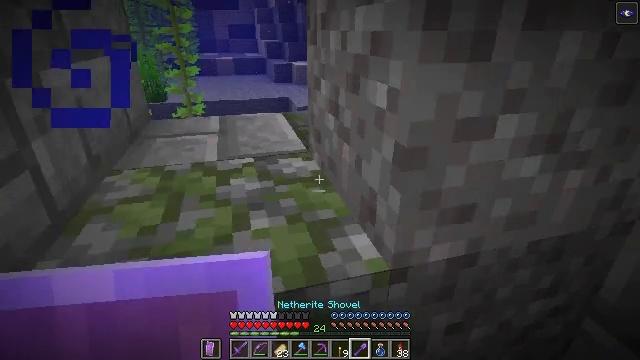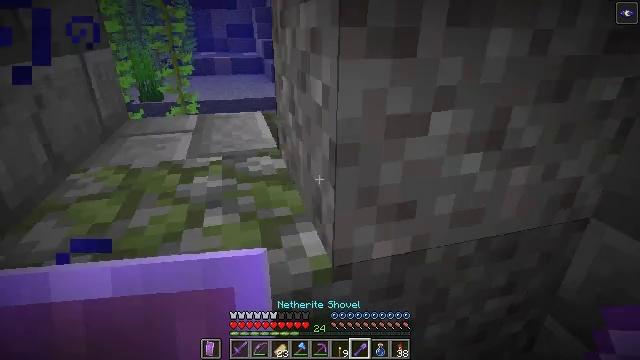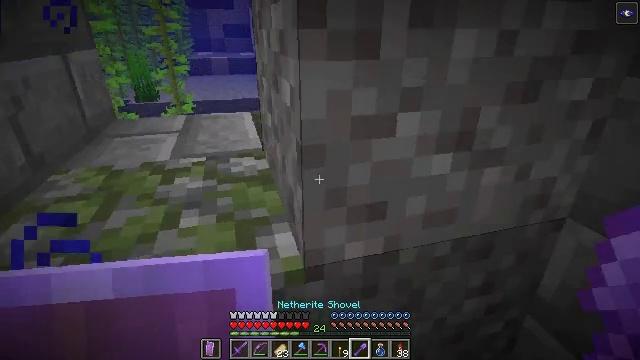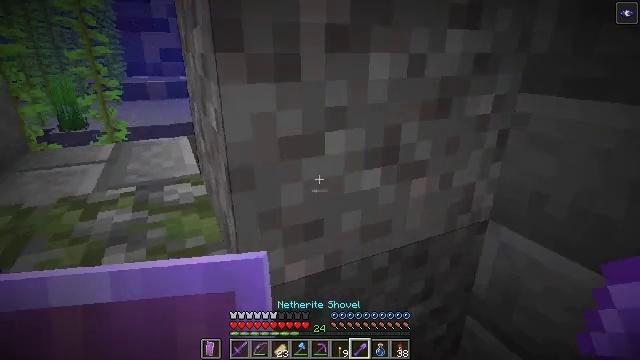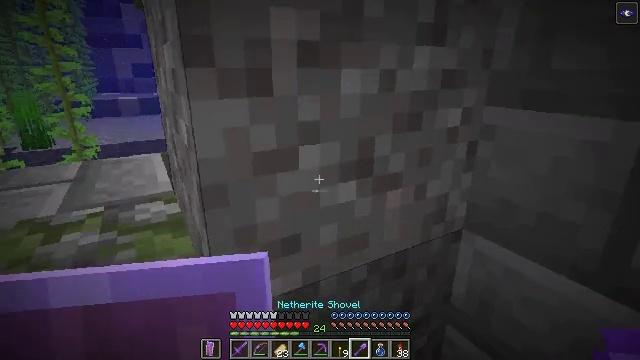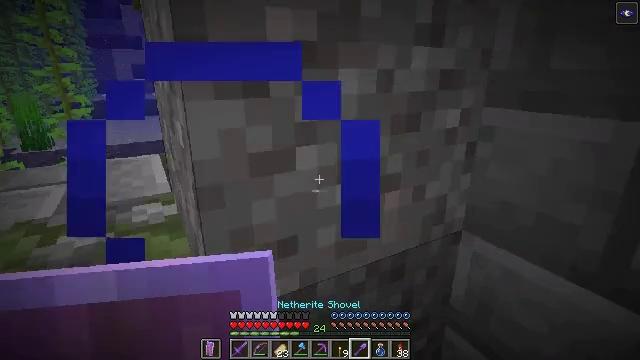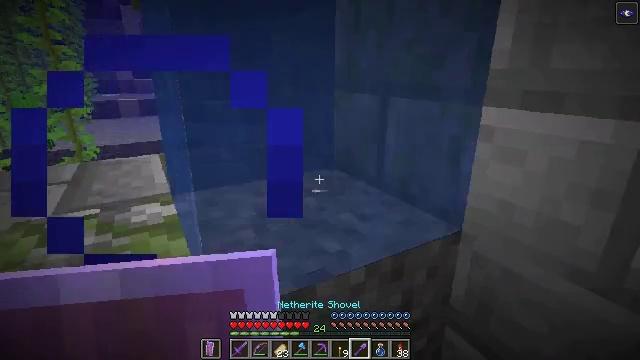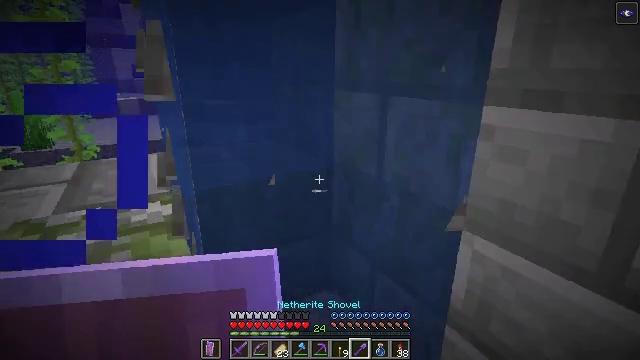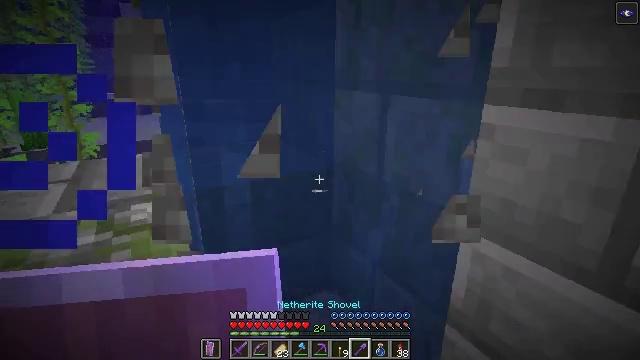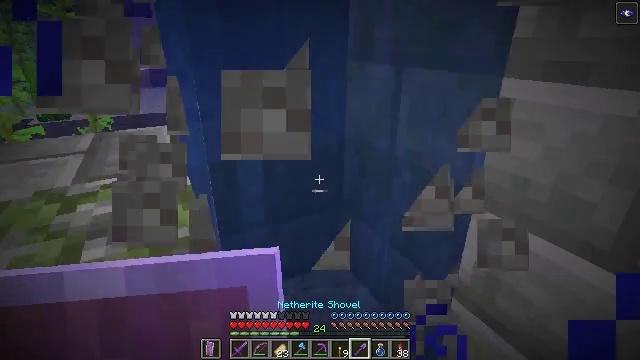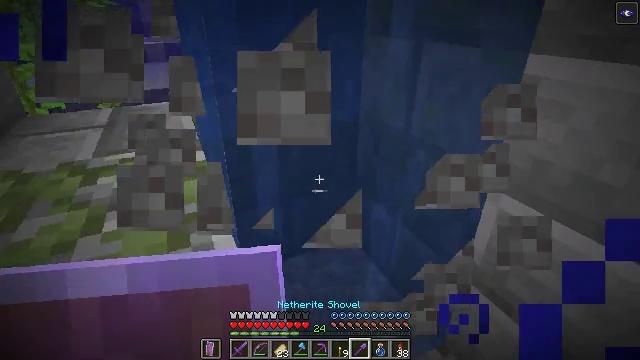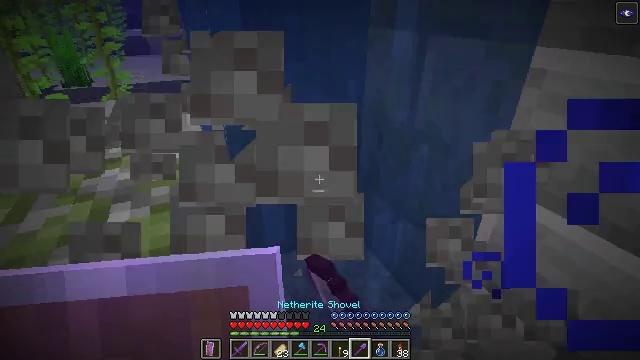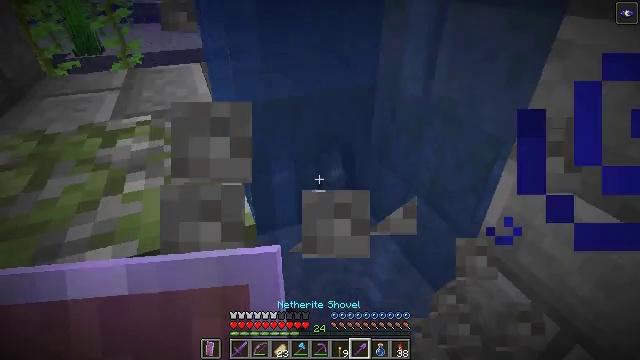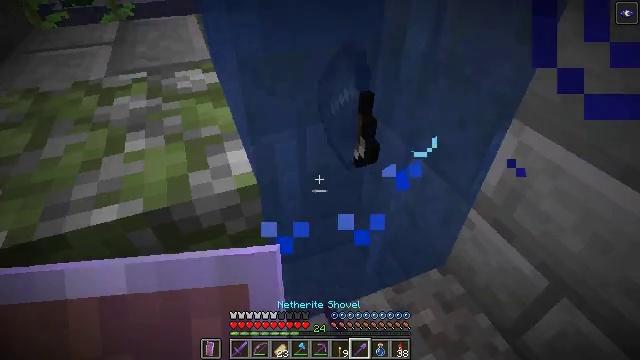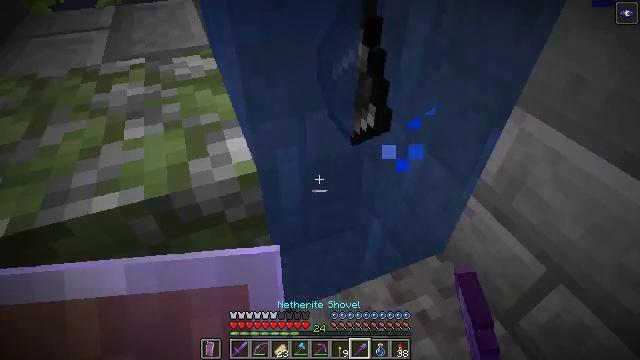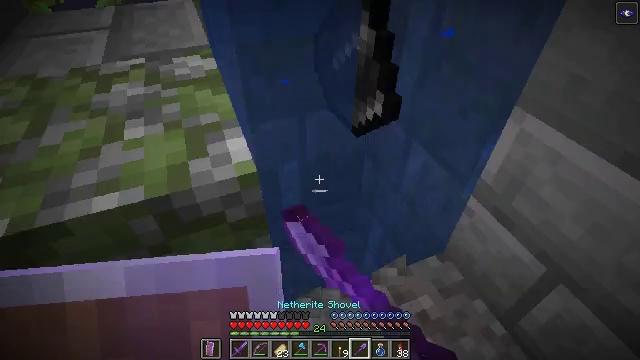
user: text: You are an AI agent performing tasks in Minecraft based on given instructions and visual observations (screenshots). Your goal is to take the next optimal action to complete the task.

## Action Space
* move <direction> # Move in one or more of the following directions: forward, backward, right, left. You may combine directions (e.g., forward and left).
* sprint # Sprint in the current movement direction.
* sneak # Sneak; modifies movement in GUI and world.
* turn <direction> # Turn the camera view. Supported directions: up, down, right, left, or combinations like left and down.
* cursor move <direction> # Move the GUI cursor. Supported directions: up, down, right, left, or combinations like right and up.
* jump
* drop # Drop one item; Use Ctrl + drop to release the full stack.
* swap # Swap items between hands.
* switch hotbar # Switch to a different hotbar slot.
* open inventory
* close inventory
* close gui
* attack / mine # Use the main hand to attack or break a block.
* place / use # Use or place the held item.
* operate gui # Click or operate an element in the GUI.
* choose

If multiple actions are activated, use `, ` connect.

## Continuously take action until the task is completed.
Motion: motion action
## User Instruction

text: Break the gravel block.
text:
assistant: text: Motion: no_op
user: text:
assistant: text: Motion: no_op
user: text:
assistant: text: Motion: turn right and up
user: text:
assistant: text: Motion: turn right and up
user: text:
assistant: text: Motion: no_op
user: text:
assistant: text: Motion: attack / mine
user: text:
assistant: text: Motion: attack / mine
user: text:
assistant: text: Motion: attack / mine
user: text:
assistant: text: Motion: turn left and down, attack / mine
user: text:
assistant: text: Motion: turn left and down, attack / mine
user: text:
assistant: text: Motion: turn down, attack / mine
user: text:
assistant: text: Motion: turn left and down, attack / mine
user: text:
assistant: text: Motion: turn down, attack / mine
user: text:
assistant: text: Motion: turn down, attack / mine
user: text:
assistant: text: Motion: attack / mine
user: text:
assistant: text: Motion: turn down, attack / mine
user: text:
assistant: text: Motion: turn left and down, attack / mine
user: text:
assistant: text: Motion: turn left and down, attack / mine
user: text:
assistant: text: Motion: turn left and down, attack / mine
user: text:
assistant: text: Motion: turn left and down, attack / mine
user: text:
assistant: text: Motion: turn left and down, attack / mine
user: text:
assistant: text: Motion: attack / mine
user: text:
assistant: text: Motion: turn down, attack / mine
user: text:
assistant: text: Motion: turn right and down, attack / mine
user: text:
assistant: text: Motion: turn right and down, attack / mine
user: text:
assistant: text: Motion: turn right, attack / mine
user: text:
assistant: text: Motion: turn right, attack / mine
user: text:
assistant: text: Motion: attack / mine
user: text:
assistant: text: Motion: attack / mine
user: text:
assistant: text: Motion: turn right, attack / mine